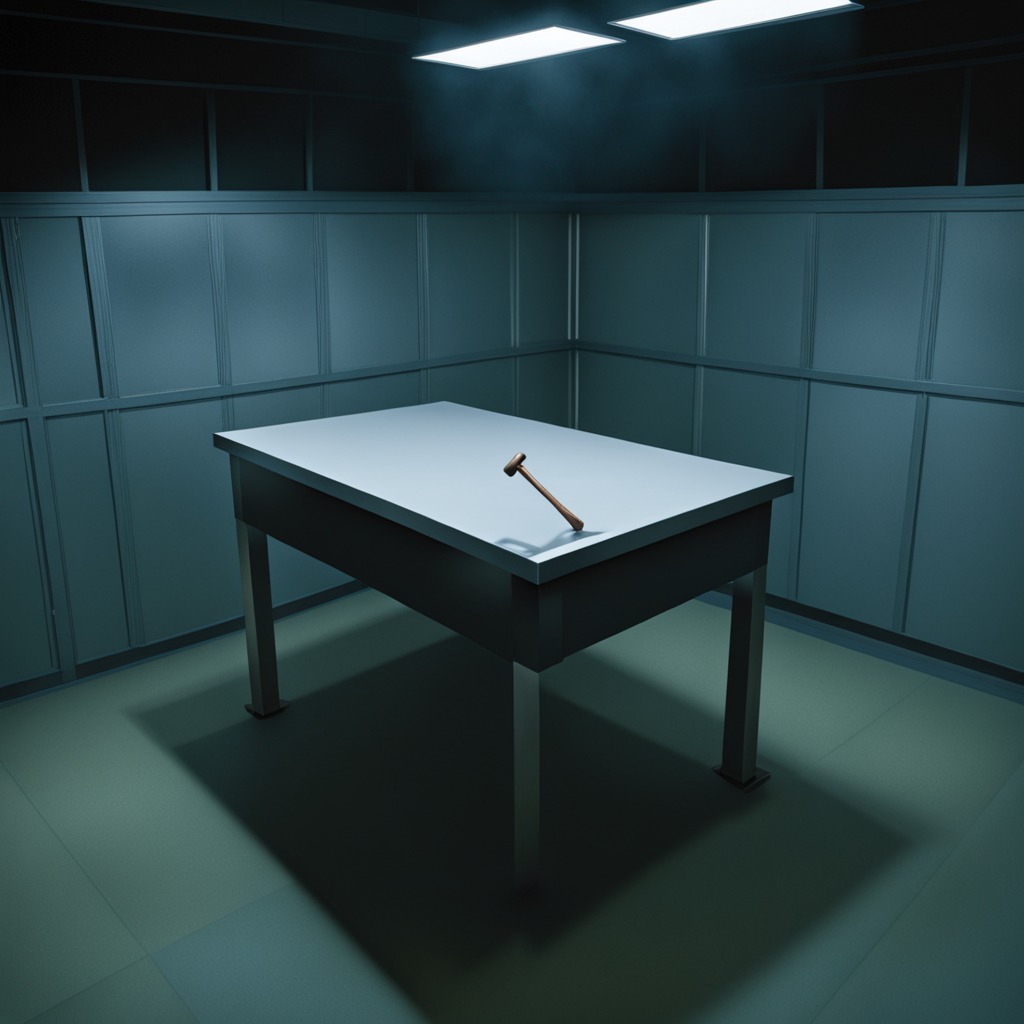
A hammer is lying on a clean empty table in a railway signal maintenance room lit by harsh overhead fluorescents photorealistic surface textures crisp shadows high dynamic range